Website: lowes
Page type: newsletter-management
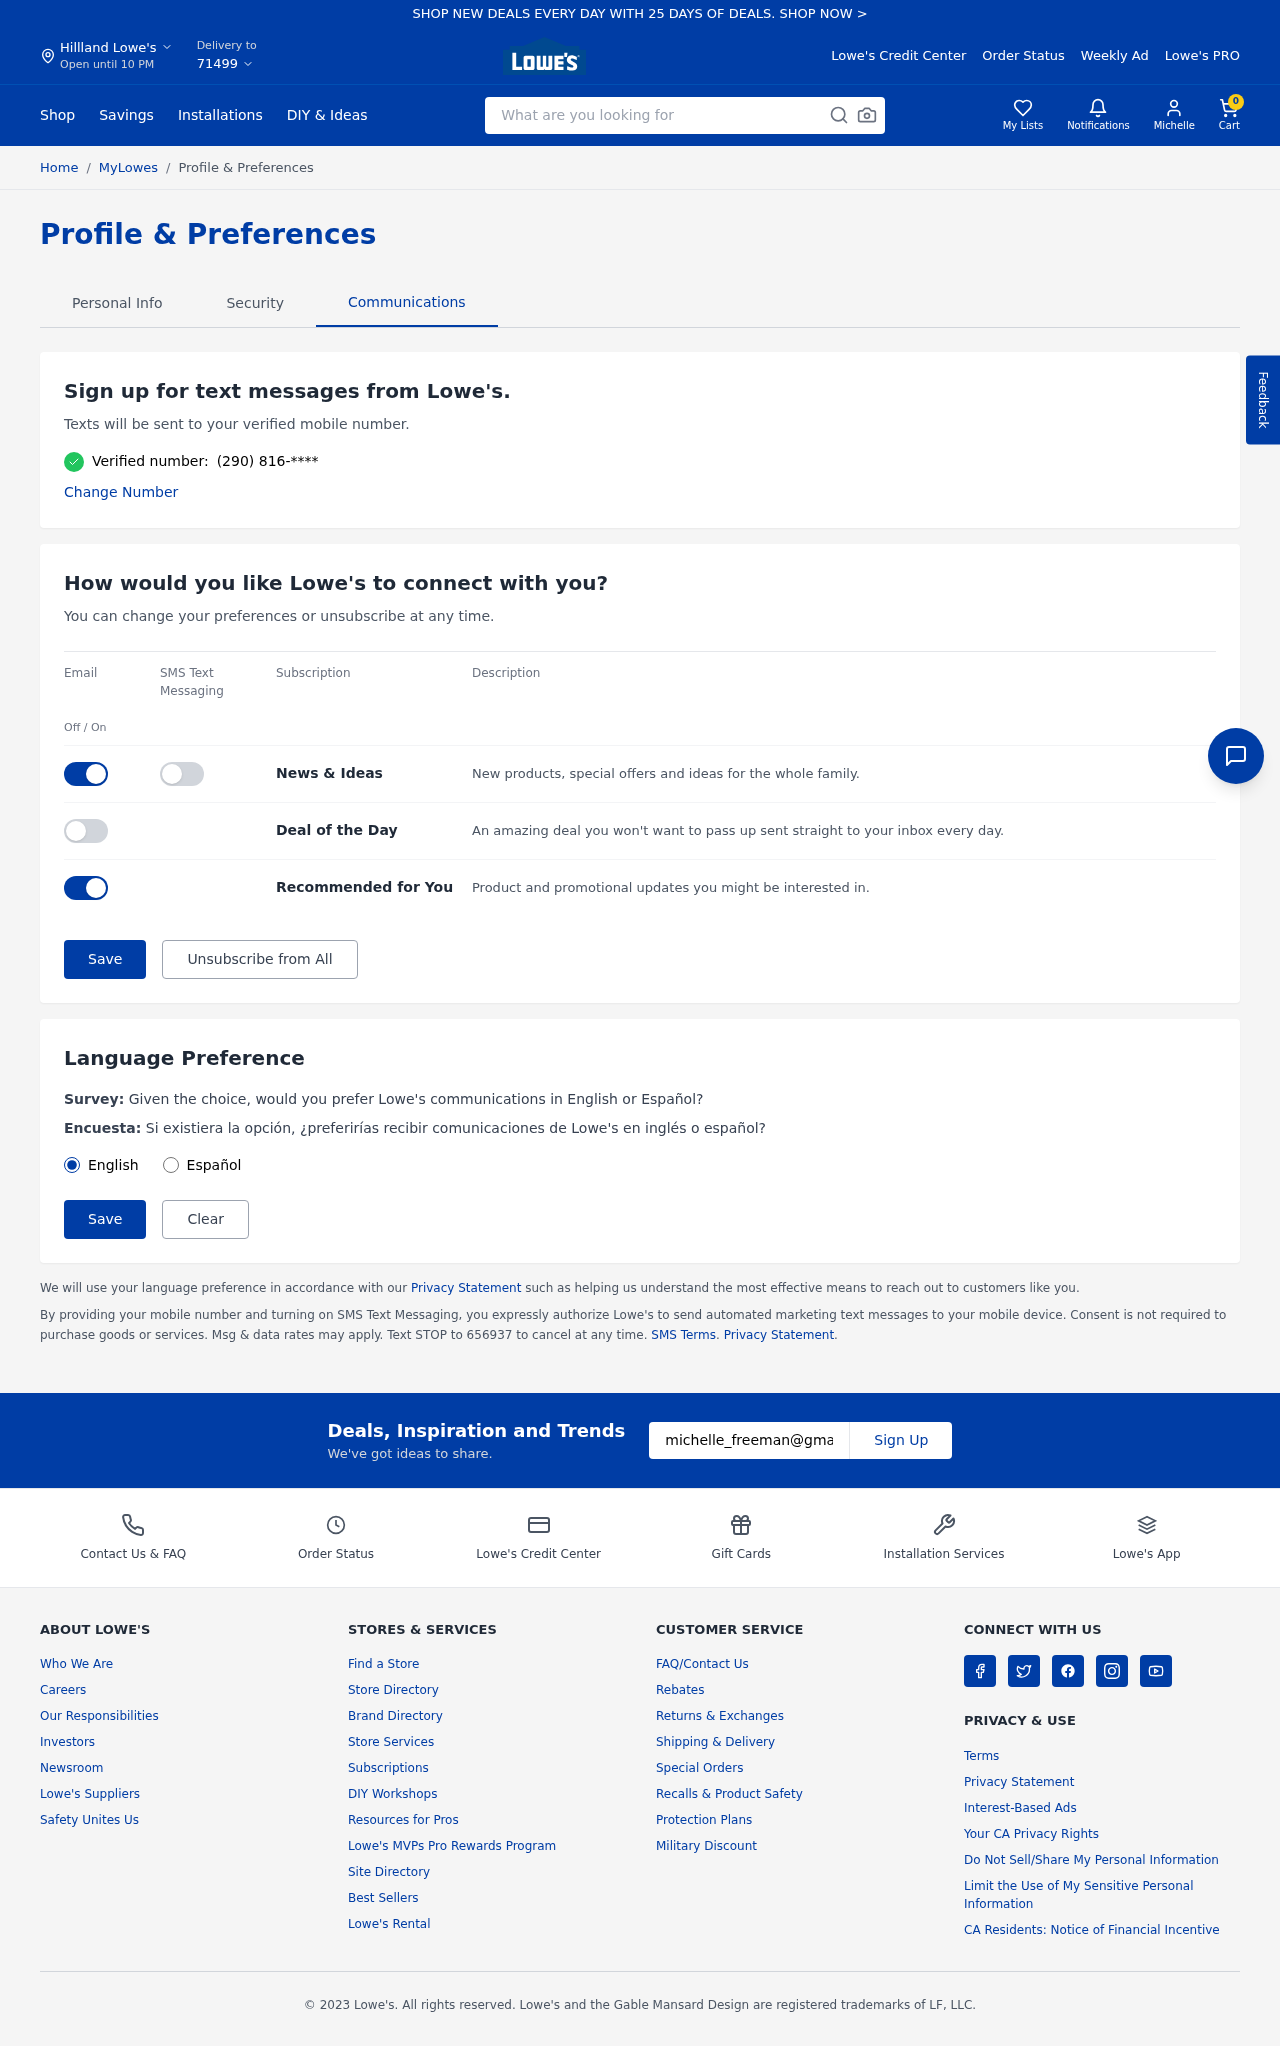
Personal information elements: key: PII_CITY
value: Hillland
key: PII_EMAIL
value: michelle_freeman@gmail.com
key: PII_FIRSTNAME
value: Michelle
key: PII_POSTCODE
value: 71499
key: PII_PHONE
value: (290) 816
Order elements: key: ORDER_NUM_ITEMS
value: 0
Search elements: key: HEADER_SEARCH
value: What are you looking for